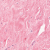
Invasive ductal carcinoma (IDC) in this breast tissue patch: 0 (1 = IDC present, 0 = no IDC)